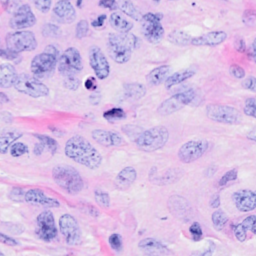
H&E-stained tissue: Breast